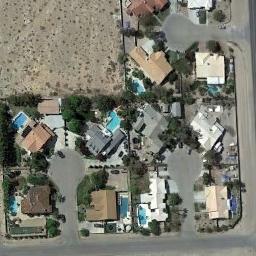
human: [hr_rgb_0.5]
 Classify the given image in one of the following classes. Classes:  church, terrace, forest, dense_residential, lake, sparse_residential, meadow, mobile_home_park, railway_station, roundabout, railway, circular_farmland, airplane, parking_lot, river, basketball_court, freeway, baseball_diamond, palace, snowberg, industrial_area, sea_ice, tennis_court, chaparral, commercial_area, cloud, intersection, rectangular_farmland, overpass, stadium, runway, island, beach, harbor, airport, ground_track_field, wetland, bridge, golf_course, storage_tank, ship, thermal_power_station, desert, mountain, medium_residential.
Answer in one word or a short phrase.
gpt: medium_residential